Question: i want to reverse a sentence using stack in c.
eg. how are you => you are how.
i have written the following program
'''
#include<stdio.h>
#include<conio.h>
struct rev
{
char *var;
struct rev *next;
};
struct rev *top=NULL;
struct rev *temp,*test;
main()
{
int start, j = 0;
char *p="Hi, How are you? Hope everything is fine";
char *s;
char *t;
*t = '';
s = p;
while(1) {
if(*p == ' '|| *p == '') {
printf("Inside if
");
*(t + j) = '';
printf("This is t %s
",t);
if(top == NULL) {
temp = (struct rev *)malloc(sizeof(struct rev));
temp->next = NULL;
temp->var=t;
top = temp;
} else {
temp = (struct rev *)malloc(sizeof(struct rev));
printf("This is going in stack %s
", t);
temp->var = t;
temp->next = top;
top = temp;
printf("This is top %s
", top->var);
}
j = 0;
} else {
*(t+j) = *p;
printf("%c
", *p);
j++;
}
if(*p == '') {
break;
}
//printf("%c",*p);
p++;
}
struct rev *show;
show = top;
while(show != NULL) {
printf("%s
", show->var);
show = show->next;
}
getch();
}
'''
It is storing correctly but on traverse it is giving only the final element.
i am not be able to figure it out what is the problem.
Here is my output window:-

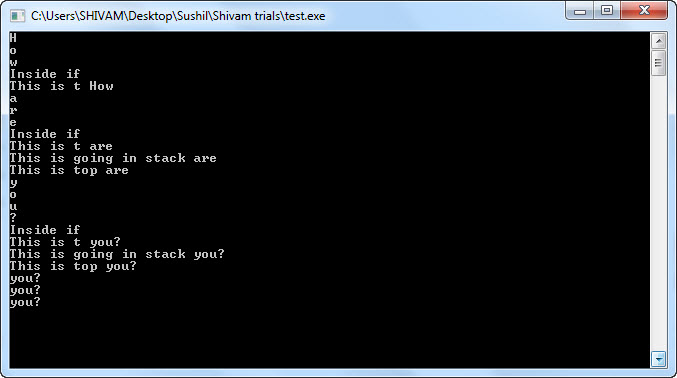
Answer: First of all your 'char *t' is just a pointer, make it point to malloced memory and then go ahead... I dont understand how the code is even running ... You are doing '*(t + j)' when t is actually pointing to junk.
On first look You are overwriting 't'... after parsing a string. i.e you set 'j = 0' and overwrite previously stored string and your 'struct rev' hold a pointer to this 't' hence
you are getting 'you? you? you?' as output. instead of having 'char *var' in 'struct rev' point to 't' .. your 'char *var' point to a malloced memory and do 'strcpy' or 'strtok'
I just did a rough modification of your code and it worked for me on linux + gcc ... Here's the code:
'''
#include<stdio.h>
#include <stdlib.h>
struct rev
{
char *var;
struct rev *next;
};
struct rev *top=NULL;
struct rev *temp,*test;
main()
{
int start, j = 0;
char *p="How are you?";
char *s;
char *t;
t = malloc(1000);
if (t == NULL) {
//OUT OF MEMORY
exit(1);
}
s = p;
while(1) {
if(*p == ' '|| *p == '') {
printf("Inside if
");
*(t + j) = '';
printf("This is t %s
",t);
if(top == NULL) {
temp = (struct rev *)malloc(sizeof(struct rev));
temp->next = NULL;
temp->var = malloc(100);
if (temp->var == NULL) {
//OUT OF MEMORY
exit(1);
}
strcpy(temp->var, t);
top = temp;
} else {
temp = (struct rev *)malloc(sizeof(struct rev));
printf("This is going in stack %s
", t);
temp->var = malloc(100);
if (temp->var == NULL) {
//OUT OF MEMORY
exit(1);
}
strcpy(temp->var, t);
temp->next = top;
top = temp;
printf("This is top %s
", top->var);
}
j = 0;
} else {
*(t+j) = *p;
printf("%c
", *p);
j++;
}
if(*p == '') {
break;
}
//printf("%c",*p);
p++;
}
struct rev *show;
show = top;
while(show != NULL) {
printf("%s
", show->var);
show = show->next;
}
//getch();
}
'''
Here's the output:
'''
H
o
w
Inside if
This is t How
a
r
e
Inside if
This is t are
This is going in stack are
This is top are
y
o
u
?
Inside if
This is t you?
This is going in stack you?
This is top you?
you?
are
How
'''
I dont undertand in which part of the code you are implementing 'push|pop' ... You are using list and telling you want a stack. Stack and List are 2 different data-structures.